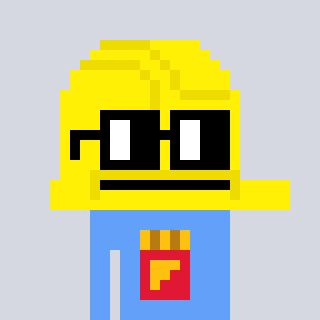
a pixel art character with square black glasses, a construction helmet-shaped head and a blue-colored body on a cool background